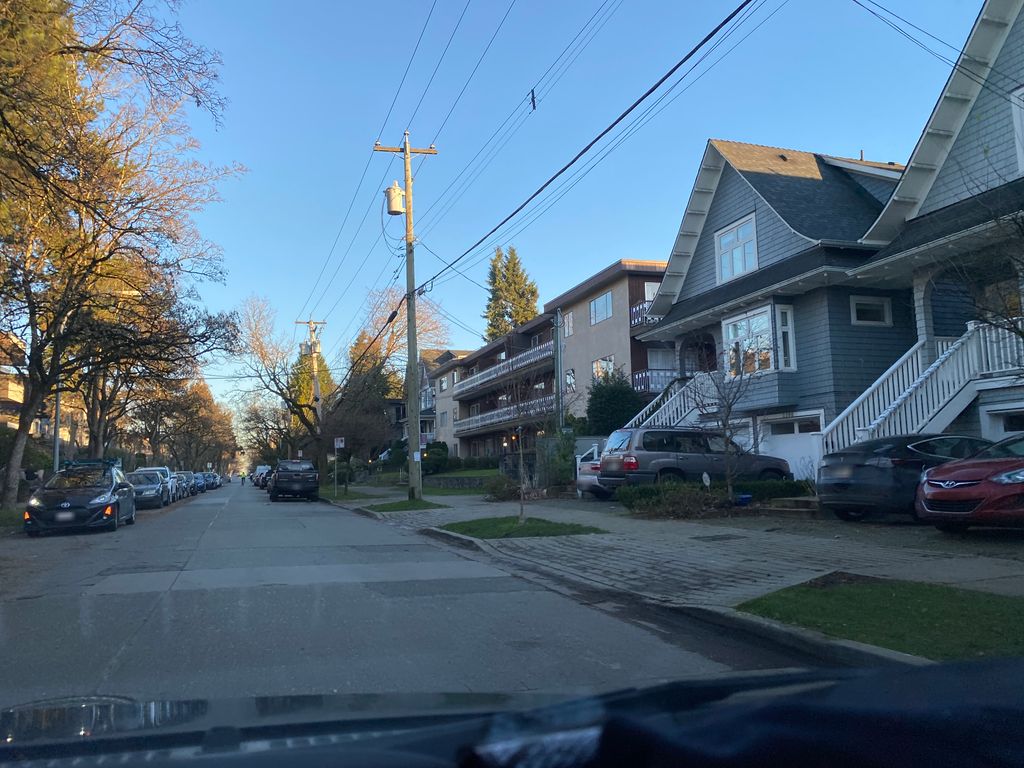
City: vancouver